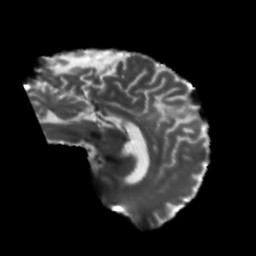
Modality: T2w
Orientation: sagittal
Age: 43
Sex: male
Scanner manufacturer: siemens
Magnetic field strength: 3 T
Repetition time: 5.47 s
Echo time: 0.0854 s